Interaction volume radius: 5 \u00c5
Interaction volume height: 25 \u00c5
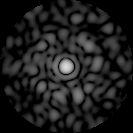
Disorder parameter: 0.8394